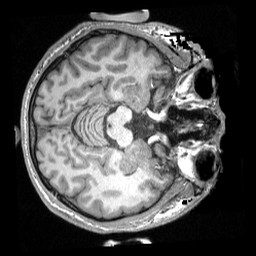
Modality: T1w
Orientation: axial
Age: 19
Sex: male